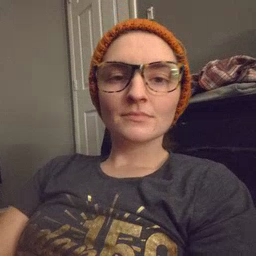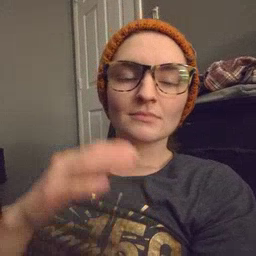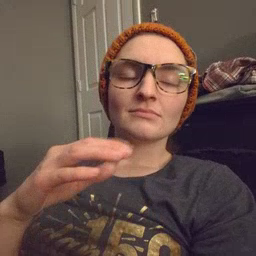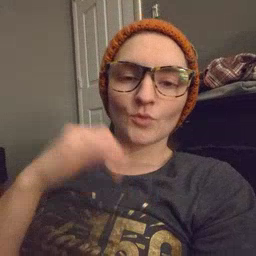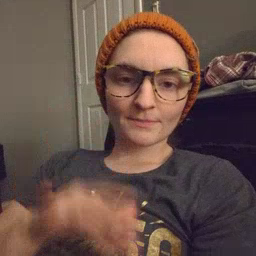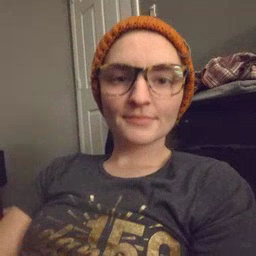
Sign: snow